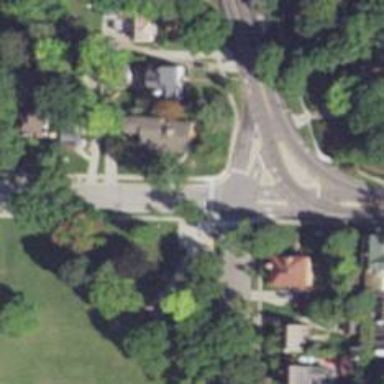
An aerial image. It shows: Road with stop sign.